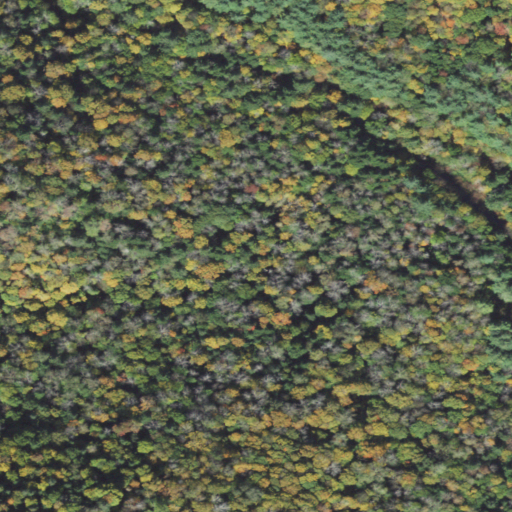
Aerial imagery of valley in Pennsylvania named Big Bench Hollow containing mixed forest, evergreen forest, open development, and pasture